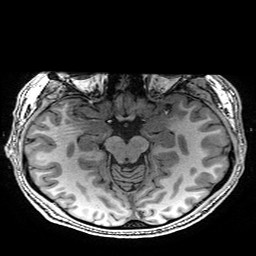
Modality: T1w
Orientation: coronal
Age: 23
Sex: male
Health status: healthy